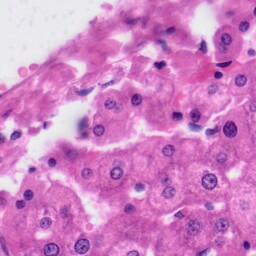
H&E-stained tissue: Liver